Interaction volume radius: 10 \u00c5
Interaction volume height: 15 \u00c5
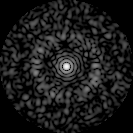
Disorder parameter: 0.8442